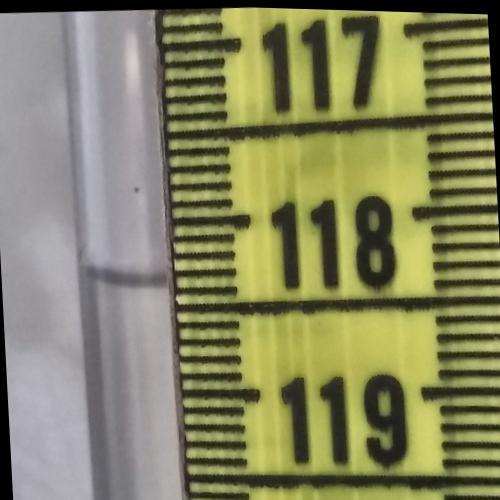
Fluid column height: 118.3 cm